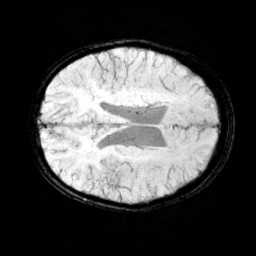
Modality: minIP
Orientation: axial
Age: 9
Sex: male
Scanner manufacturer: siemens
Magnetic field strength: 3 T
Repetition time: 0.027 s
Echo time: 0.02 s